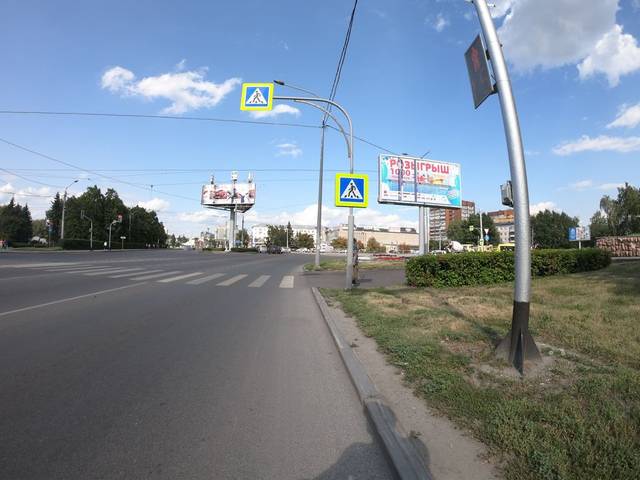
Region: Russia
Coordinates: 53.348, 83.761